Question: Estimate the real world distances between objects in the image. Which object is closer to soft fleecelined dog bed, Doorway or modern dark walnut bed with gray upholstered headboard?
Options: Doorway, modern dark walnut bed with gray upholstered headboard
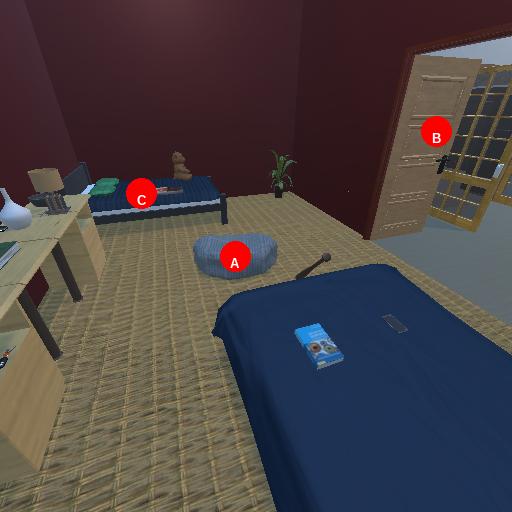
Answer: Doorway